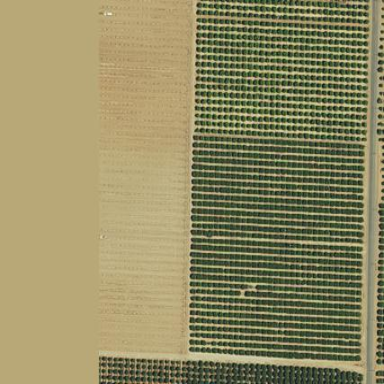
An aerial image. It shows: Orange orchard with rows of vibrant orange trees.